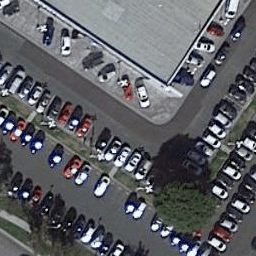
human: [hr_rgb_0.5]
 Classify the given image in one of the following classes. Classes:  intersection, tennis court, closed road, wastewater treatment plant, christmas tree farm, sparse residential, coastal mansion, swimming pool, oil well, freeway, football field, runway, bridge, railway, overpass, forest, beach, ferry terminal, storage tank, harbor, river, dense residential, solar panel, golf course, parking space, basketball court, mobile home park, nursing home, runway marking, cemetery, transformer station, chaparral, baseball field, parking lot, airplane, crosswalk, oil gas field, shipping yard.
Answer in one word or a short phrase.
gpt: parking lot